Interaction volume radius: 10 \u00c5
Interaction volume height: 15 \u00c5
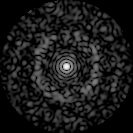
Disorder parameter: 0.8355